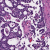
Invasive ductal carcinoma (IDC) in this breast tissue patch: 1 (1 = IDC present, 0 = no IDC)